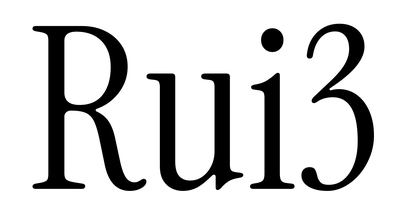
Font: InstrumentSerif-Regular